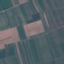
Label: PermanentCrop